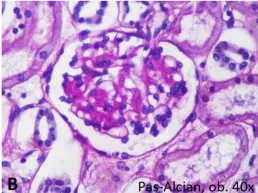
Proliferative glomerulonephritis. In Hematoxylin-Eosin, microscopic features consist on mesangium enlargement and proliferation of podocytes (A-C).
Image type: pathology (h&e)